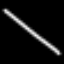
Label: line